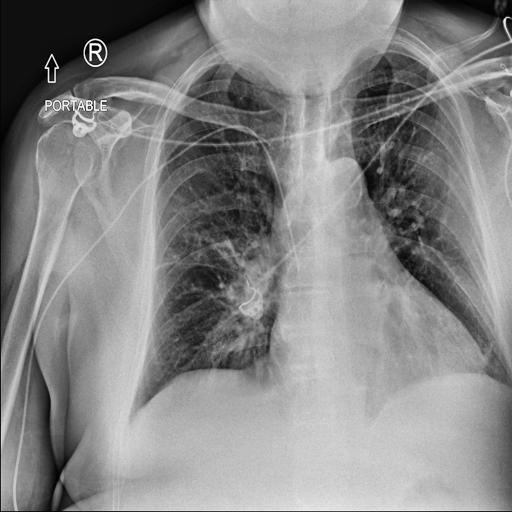
Finding: NORMAL